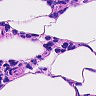
Metastatic tissue present: no